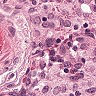
Metastatic tissue present: no